Aerial crown-view tile of a tropical tree (Barro Colorado Island, Panama), acquired 20250124:
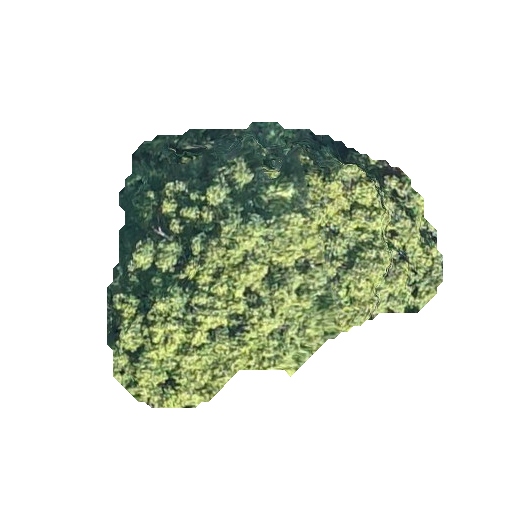
Species: Guatteria lucens
GBIF accepted scientific name: Guatteria lucens
Crown area: 102.112 m²